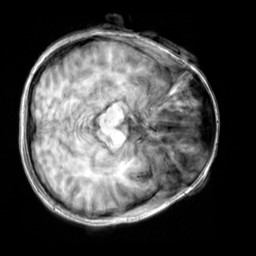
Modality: T1w
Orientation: axial
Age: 22
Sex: female
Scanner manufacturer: siemens
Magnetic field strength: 3 T
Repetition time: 2.3 s
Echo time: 0.00303 s